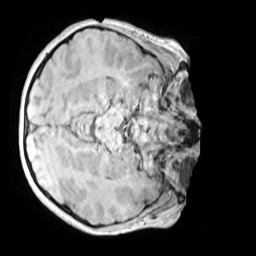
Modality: MP2RAGE
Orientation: axial
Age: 9
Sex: male
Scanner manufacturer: siemens
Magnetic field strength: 3 T
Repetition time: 4 s
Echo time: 0.00303 s